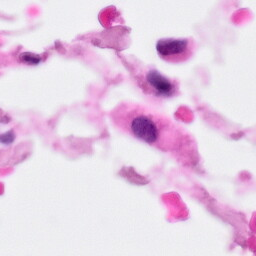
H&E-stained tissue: Pancreatic